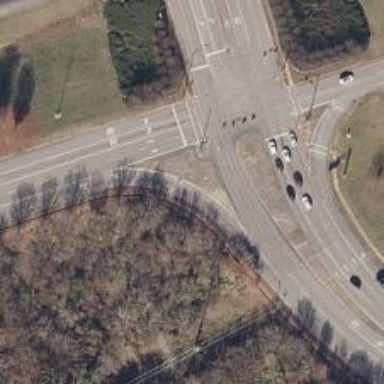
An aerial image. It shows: Secondary link road with separate sidewalks.